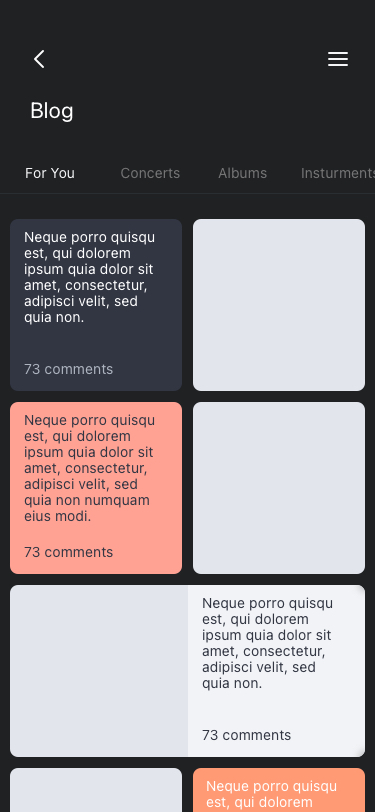
Text in this UI design:
Neque porro quisqu est, qui dolorem ipsum quia dolor sit amet, consectetur, adipisci velit, sed quia non.
Neque porro quisqu est, qui dolorem ipsum quia dolor sit amet, consectetur, adipisci velit, sed quia non.
73 comments
Neque porro quisqu est, qui dolorem ipsum quia dolor sit amet, consectetur, adipisci velit, sed quia non numquam eius modi.
73 comments
Neque porro quisqu est, qui dolorem ipsum quia dolor sit amet, consectetur, adipisci velit, sed quia non.
73 comments
For You
Concerts
Albums
Insturments
Blog